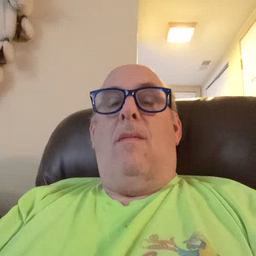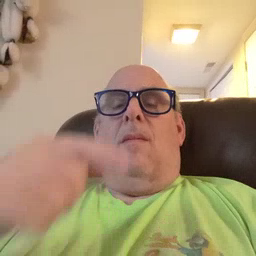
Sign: go